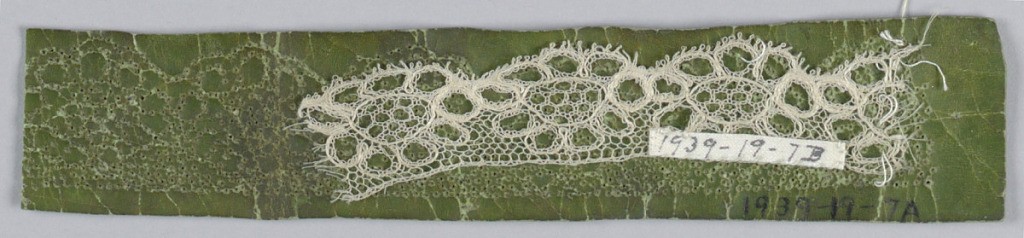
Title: Pattern with uncompleted piece of lace
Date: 19th century
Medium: parchment, linen thread Technique: bobbin lace made in Lille style with heavy outlining thread
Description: Pattern with partially worked Lille style lace.